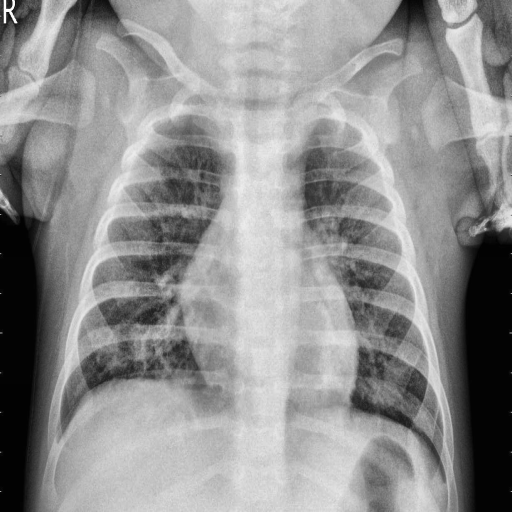
Finding: PNEUMONIA